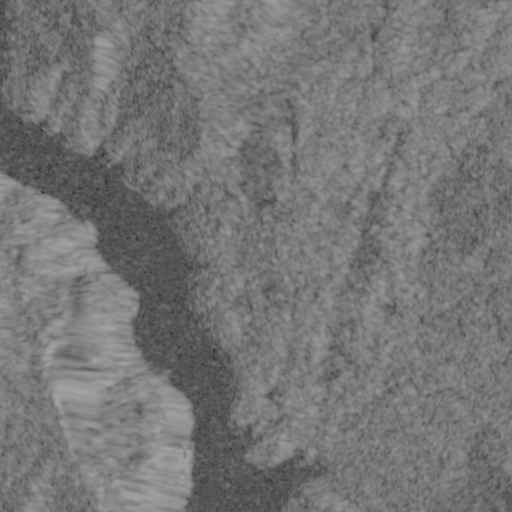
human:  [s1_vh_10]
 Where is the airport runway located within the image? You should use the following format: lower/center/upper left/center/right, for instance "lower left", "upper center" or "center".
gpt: The airport runway is located in the upper right of the image.
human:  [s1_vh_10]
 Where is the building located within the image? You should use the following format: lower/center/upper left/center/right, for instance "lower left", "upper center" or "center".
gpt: The building is located in the center right of the image.
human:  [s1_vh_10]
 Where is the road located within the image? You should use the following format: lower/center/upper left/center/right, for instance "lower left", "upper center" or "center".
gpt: There is no road in the image.

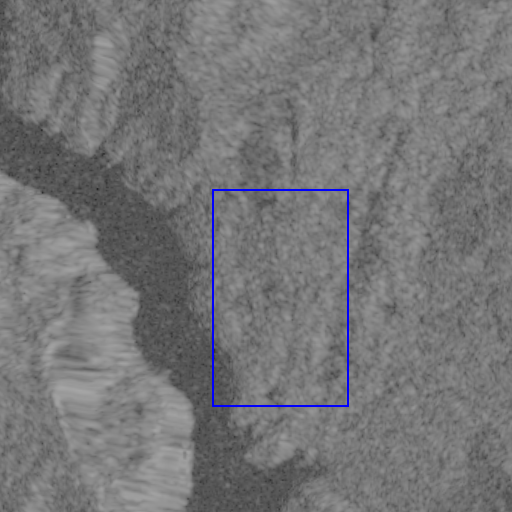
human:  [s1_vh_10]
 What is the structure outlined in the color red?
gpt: There is no red outline.
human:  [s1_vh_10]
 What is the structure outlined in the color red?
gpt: There is no structure outlined in red.